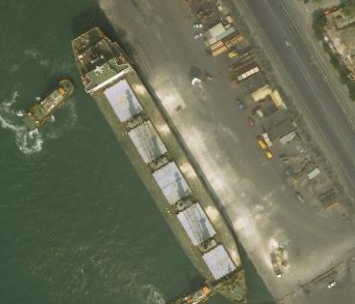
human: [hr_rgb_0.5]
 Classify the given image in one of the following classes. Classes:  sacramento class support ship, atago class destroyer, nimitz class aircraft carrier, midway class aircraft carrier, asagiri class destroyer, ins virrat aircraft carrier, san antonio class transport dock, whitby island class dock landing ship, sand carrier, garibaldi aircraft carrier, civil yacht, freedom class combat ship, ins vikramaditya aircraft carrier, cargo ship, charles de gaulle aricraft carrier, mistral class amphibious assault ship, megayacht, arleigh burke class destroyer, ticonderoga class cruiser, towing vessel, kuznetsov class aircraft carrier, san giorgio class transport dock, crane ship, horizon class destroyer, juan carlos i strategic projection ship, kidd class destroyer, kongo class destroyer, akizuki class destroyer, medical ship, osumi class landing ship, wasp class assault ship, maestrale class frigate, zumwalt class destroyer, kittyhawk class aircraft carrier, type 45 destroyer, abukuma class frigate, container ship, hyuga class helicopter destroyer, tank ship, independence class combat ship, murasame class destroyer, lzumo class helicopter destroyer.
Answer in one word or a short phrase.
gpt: Cargo ship